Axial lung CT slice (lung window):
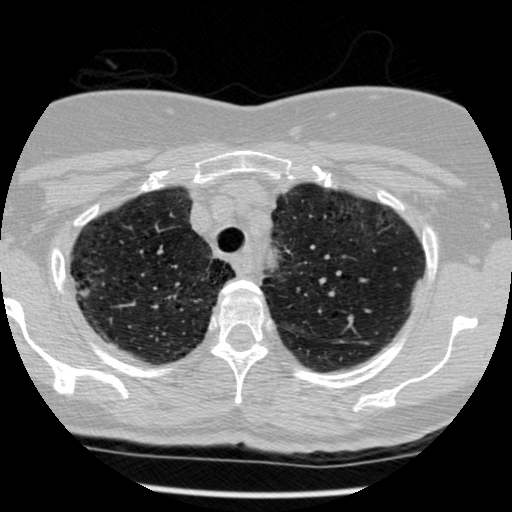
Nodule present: yes
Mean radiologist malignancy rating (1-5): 2